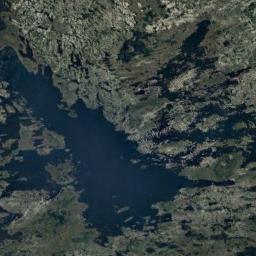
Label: lake